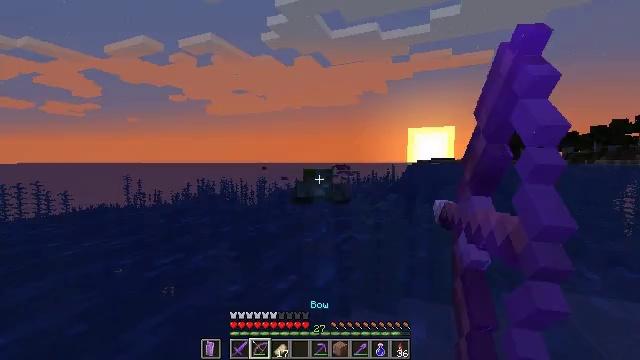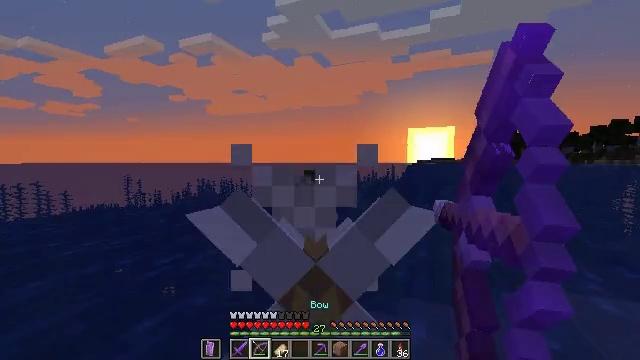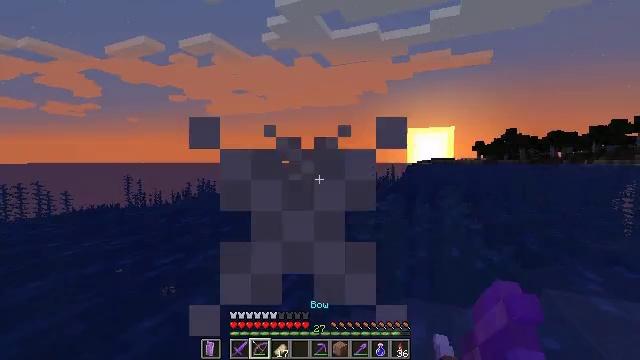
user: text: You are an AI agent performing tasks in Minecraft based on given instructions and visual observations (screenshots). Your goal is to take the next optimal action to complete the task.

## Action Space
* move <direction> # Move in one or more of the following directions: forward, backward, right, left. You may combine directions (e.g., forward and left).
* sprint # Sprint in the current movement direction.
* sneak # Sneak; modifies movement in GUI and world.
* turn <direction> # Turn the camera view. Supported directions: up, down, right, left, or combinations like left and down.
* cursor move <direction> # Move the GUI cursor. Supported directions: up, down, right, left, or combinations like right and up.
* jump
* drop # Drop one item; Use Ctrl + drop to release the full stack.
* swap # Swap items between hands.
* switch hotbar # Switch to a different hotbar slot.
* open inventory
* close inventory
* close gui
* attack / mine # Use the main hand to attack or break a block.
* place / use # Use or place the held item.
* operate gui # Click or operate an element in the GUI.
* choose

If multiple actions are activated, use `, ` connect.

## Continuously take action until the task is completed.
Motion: motion action
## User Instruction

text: Battle with a drowned.
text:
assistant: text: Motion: use / place
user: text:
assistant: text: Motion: use / place
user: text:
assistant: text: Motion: use / place